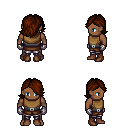
a pixel art fantasy rpg character, male body template, human, dark skin, leather chest armor, metal pants, brown swoop hairstyle, metal gloves, brown shoes, four views (front, back, left, right), 2x2 character sprite sheet, small pixel art, hard edges, no anti-aliasing